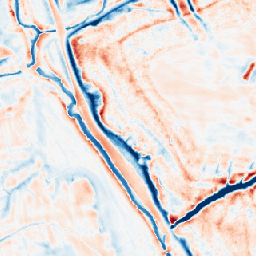
Category: edge_preserving
Decomposition family: bilateral
Decomposition parameters: d: 21
sigma_color: 75
sigma_space: 50
Upsampling method: nearest
Upsampling parameters: scale: 8
Upsampling scale: 8